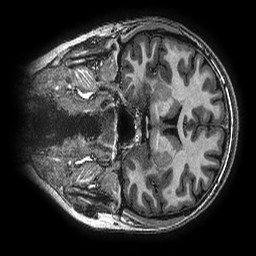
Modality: T1w
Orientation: coronal
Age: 24
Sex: female
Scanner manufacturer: ge
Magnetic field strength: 3 T
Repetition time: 0.00766 s
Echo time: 0.003476 s